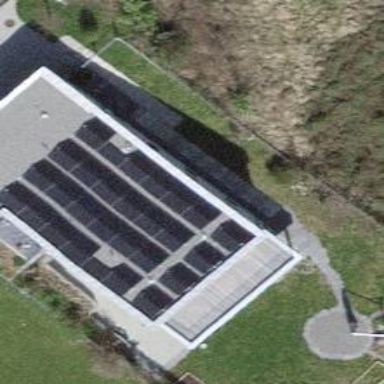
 consisting of solar photovoltaic panels."